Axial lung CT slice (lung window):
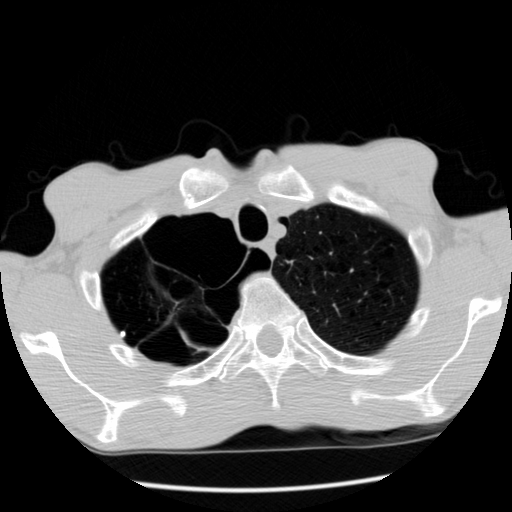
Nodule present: no